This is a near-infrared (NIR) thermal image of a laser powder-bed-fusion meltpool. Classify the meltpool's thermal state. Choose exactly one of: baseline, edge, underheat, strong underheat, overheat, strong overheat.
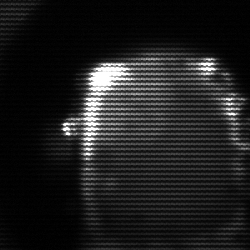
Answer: baseline